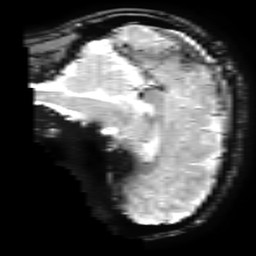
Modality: T2starw
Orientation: sagittal
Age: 31
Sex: male
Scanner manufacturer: ge
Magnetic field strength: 3 T
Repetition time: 0.65 s
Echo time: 0.02 s